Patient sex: M
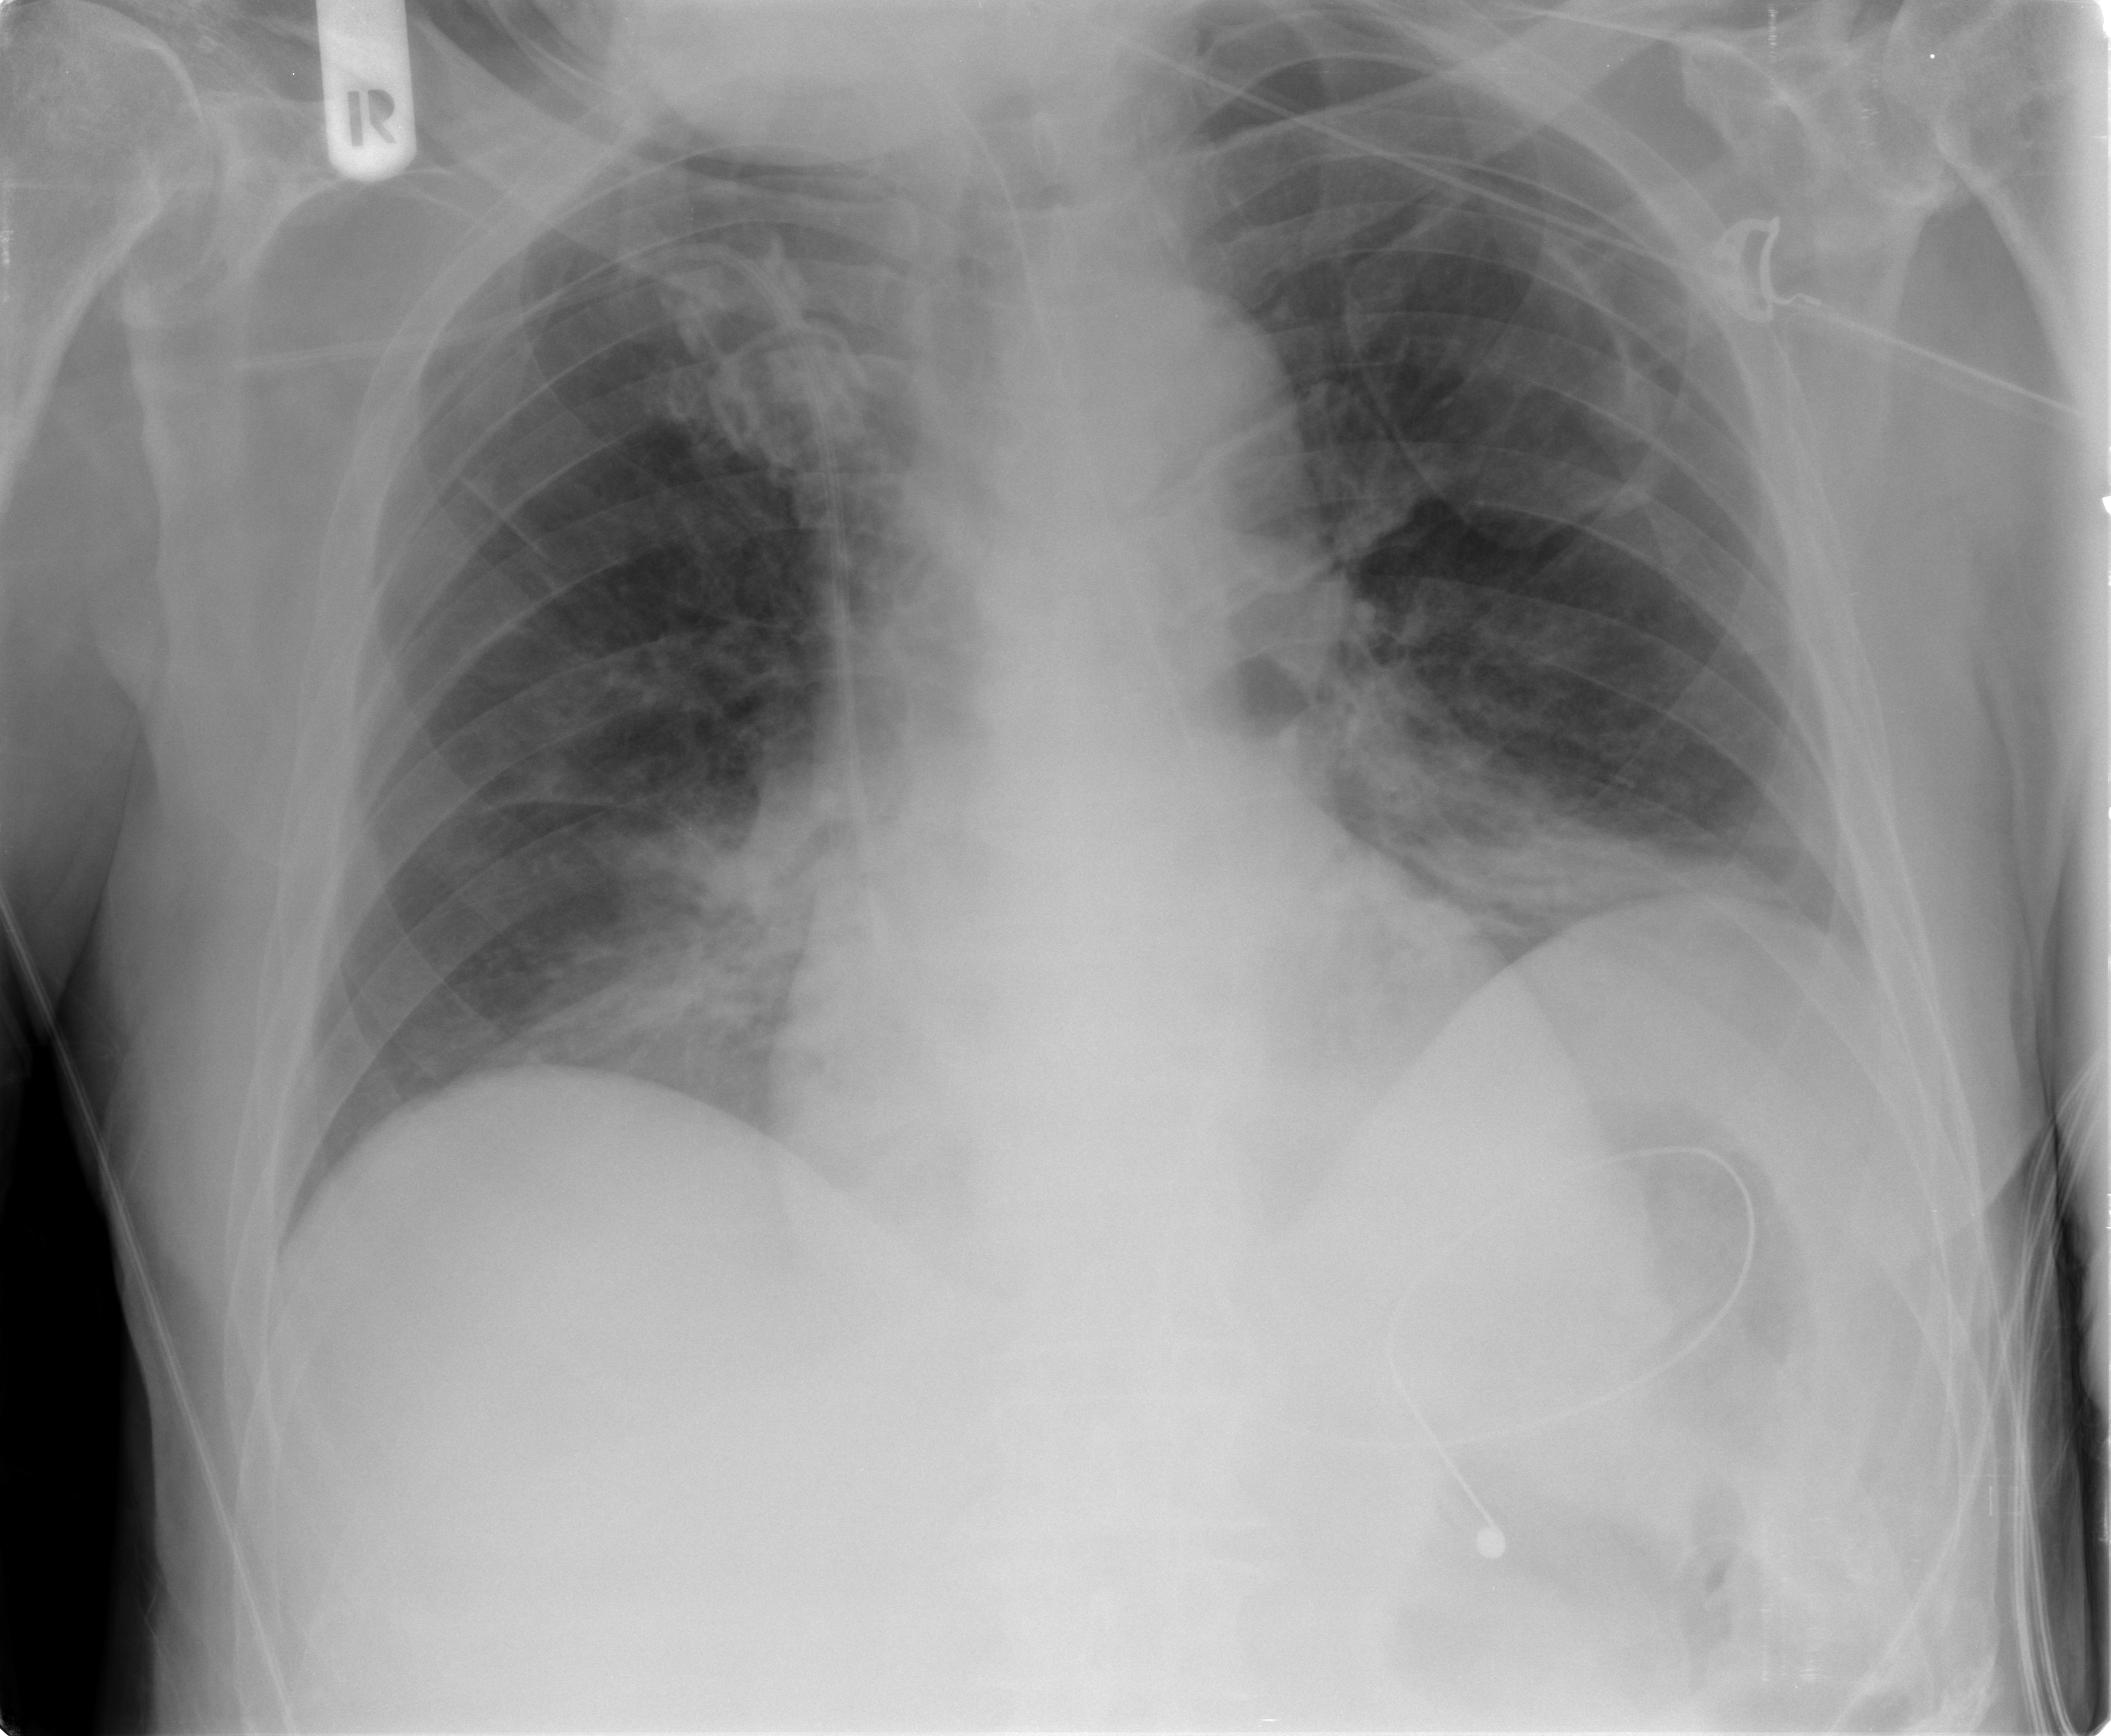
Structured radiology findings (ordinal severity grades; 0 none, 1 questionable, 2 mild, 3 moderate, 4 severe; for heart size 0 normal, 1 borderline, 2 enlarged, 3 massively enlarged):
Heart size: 0
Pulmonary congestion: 0
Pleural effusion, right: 0
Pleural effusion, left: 0
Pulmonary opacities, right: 0
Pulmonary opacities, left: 0
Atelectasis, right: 0
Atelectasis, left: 1